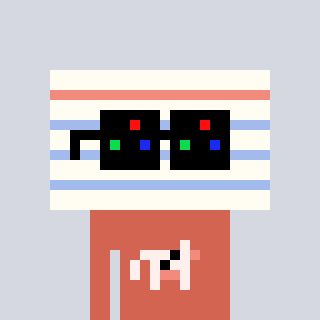
a pixel art character with square black sunglasses, a empty notebook page-shaped head and a peachy-colored body on a cool background